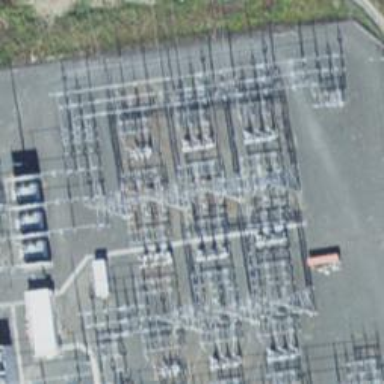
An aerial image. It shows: Switch used for power control.